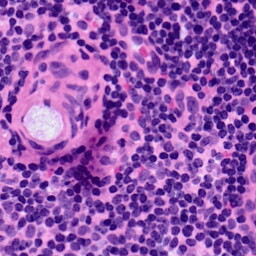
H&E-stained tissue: LymphNode